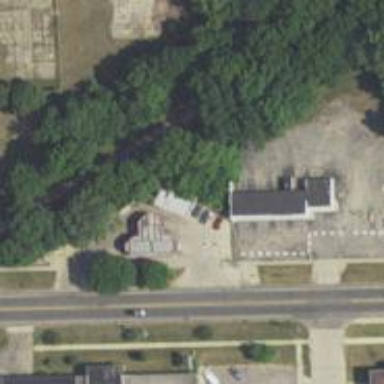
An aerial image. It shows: Convenience shop.